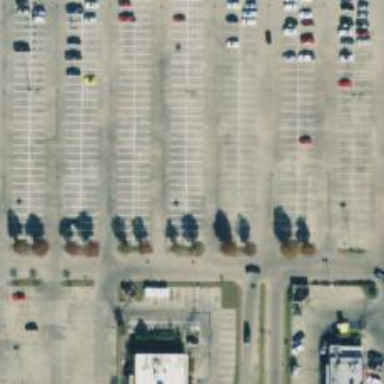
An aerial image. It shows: Parking space is available.